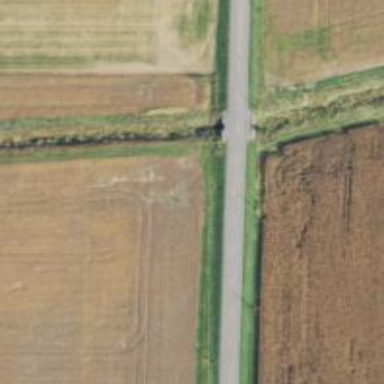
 crossing bridge with agricultural land nearby."